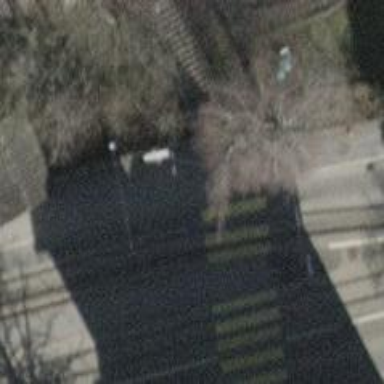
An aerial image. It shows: Marked crossing where road intersects with tram railway.